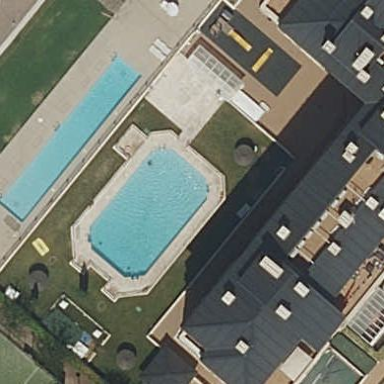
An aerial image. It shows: Swimming pool located in leisure land.